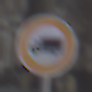
Verkehrszeichen: VerbotFuerKraftfahrzeugeUeberDreiKommaFuenfTonnen
Umgebung: Outdoor, Urban
Tageszeit: MorningAfternoon
Wetter: PartlyCloudy
Licht: Natural
Jahreszeit: NotSpecified
Kontrast: LowContrast